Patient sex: M
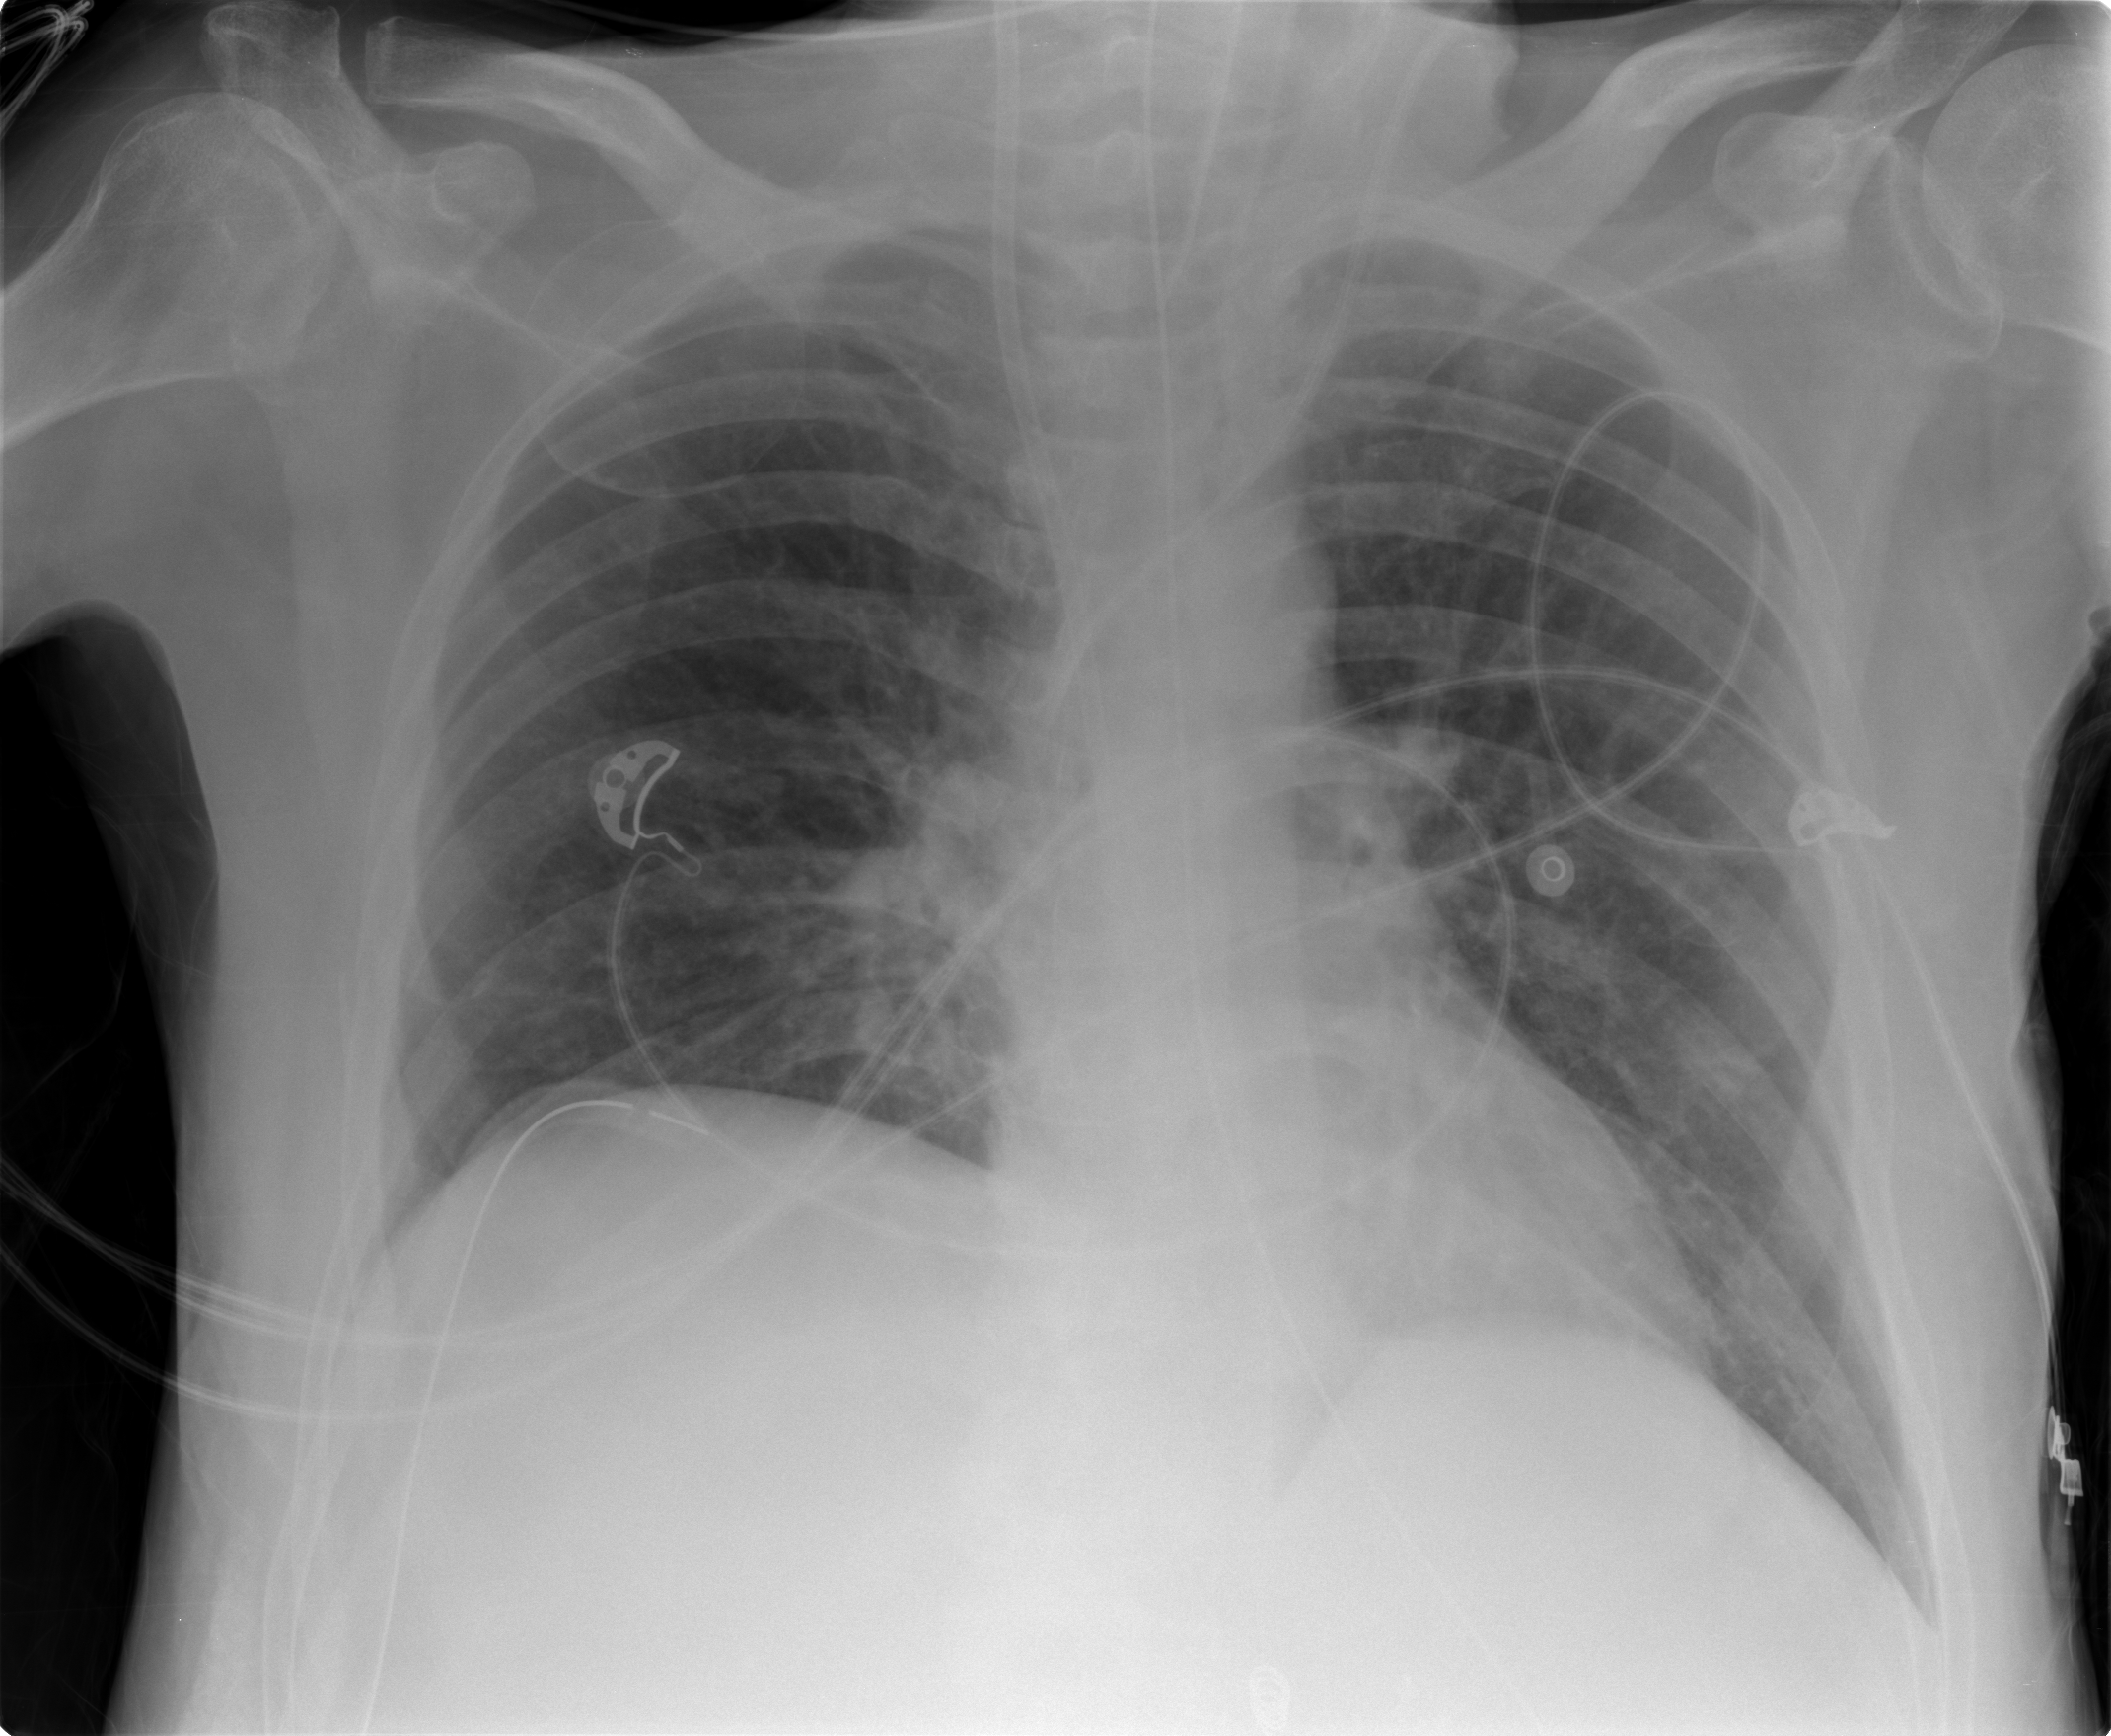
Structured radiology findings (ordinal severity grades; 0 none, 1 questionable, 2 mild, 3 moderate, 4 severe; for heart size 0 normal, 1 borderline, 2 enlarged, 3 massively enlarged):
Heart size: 0
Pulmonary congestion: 2
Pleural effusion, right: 1
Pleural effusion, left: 0
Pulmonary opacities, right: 1
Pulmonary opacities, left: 1
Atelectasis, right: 2
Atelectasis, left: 1